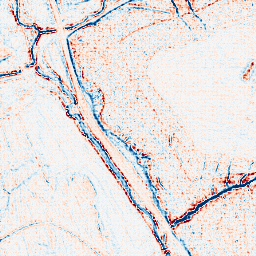
Category: classical
Decomposition family: uniform
Decomposition parameters: size: 5
Upsampling method: sinc_hamming
Upsampling parameters: scale: 4
kernel_size: 4
Upsampling scale: 4